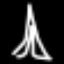
Label: The Eiffel Tower